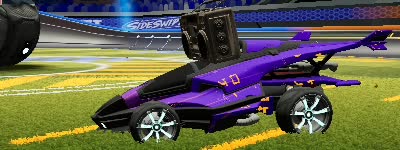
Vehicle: aftershock